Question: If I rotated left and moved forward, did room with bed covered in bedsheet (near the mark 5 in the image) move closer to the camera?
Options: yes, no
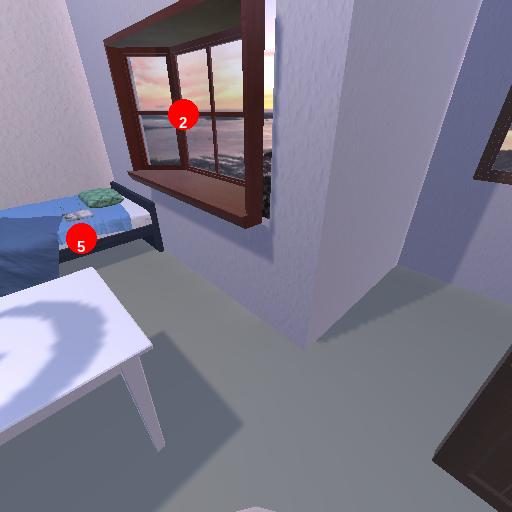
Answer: yes